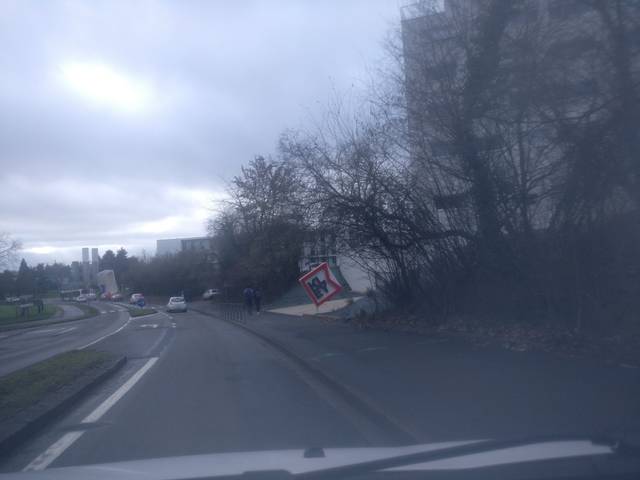
Region: France
Coordinates: 48.122, -1.63